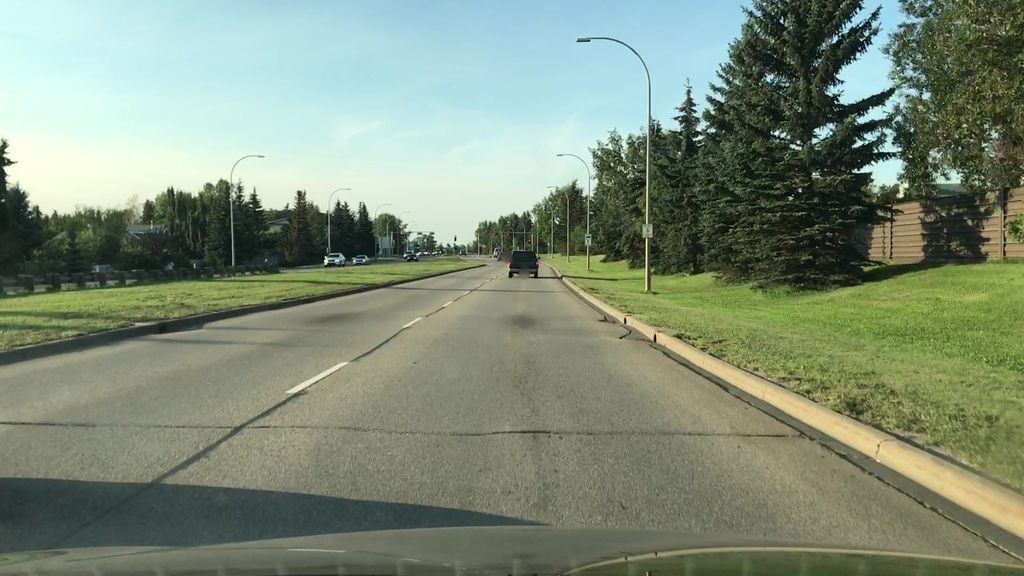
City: edmonton